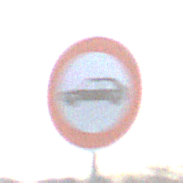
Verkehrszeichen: VerbotPersonenkraftwagen
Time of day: SunriseSunset
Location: Outdoor (Suburban)
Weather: PartlyCloudy
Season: Winter
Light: Natural